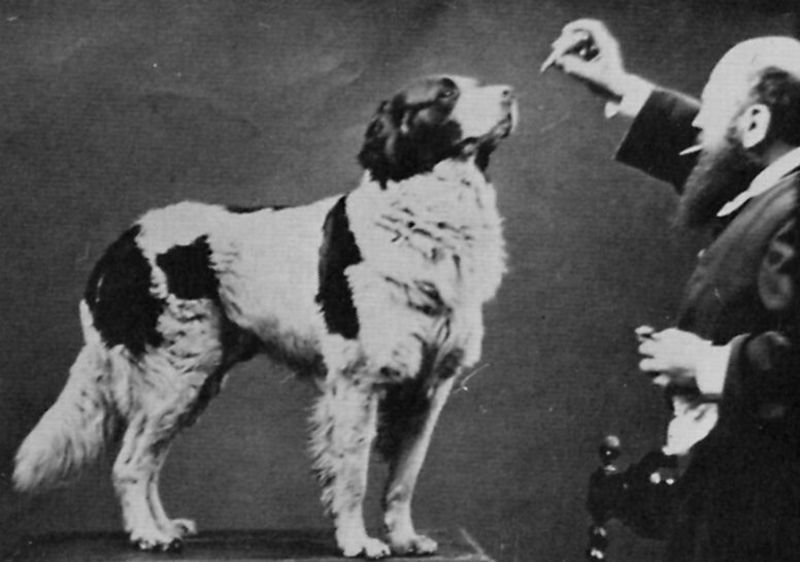
Titel: Selbstporträt mit einem Hund
Künstler: Andrè Adolphe Eugené Disdéri
Institution: Privatsammlung
Schlagwörter: dunkel, gruppe, hand, kopf, mann, weiß, finger, grau, hell, hintergrund, holz, licht, mund, nase, ohr, profil, schwarz, stuhl, tisch, blick, hund, tier, tuch, alt, anzug, bart, hemd, jacke, wand, arm, arme, augen, halten, kragen, stehen, vollbart, ärmel, herr, hände, portrait, porträt, futter, haare, mantel, pose, stehend, paar, ohren, schön, beine, fell, schwanz, schweif, sitz, unterricht, platz, chair, men, table, pfeife, rauchen, glatze, homme, stuhllehne, atelier, um 1900, pfoten, graun, jackett, sakko, hoch, unscharf, foto, fotografie, oben, photographie, vier, nahrung, füttern, fütterung, groß, schwarz weiss, manschette, arzt, tischplatte, spitzbart, halbglatze, wissenschaftler, aufmerksamkeit, photo, flecken, pfote, taschentuch, zigarette, gefleckt, schnauze, anbieten, aufmerksam, chien, brav, dressur, köder, ködern, leckerli, riechen, trick, fressen, heben, schnüffeln, chaise, anzu, fleckig, scheckig, russe, reflex, fotographie, dog, rute, beard, beissen, russisch, kippe, hirtenhund, domteur, kunststück, erhöht, versuch, experiment, herrchen, bärtiger, vierbeiner, bernhardiner, attente, lefzen, versuche, stuhle, hochhalten, manger, cigarette, smoking, befehl, jackette, bold, repas, abrichten, belohnung, bernadiner, dresseur, dressieren, dressurakt, hundedressur, konditionieren, konditionierung, leckerlie, nahrungg, pawlow, pawlowscher reflex, raucht, reaktion, schau halt nicht zu, selbstporträt mit hund, sennenhng, sennenhund, toutou, tisch stuhl, image, schnappen, hund experiment, colli, schwanu, pain, auten, instantané, viande, mouchoir, épagneul, arrêt, treat, imahe